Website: crate-barrel
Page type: billing-address
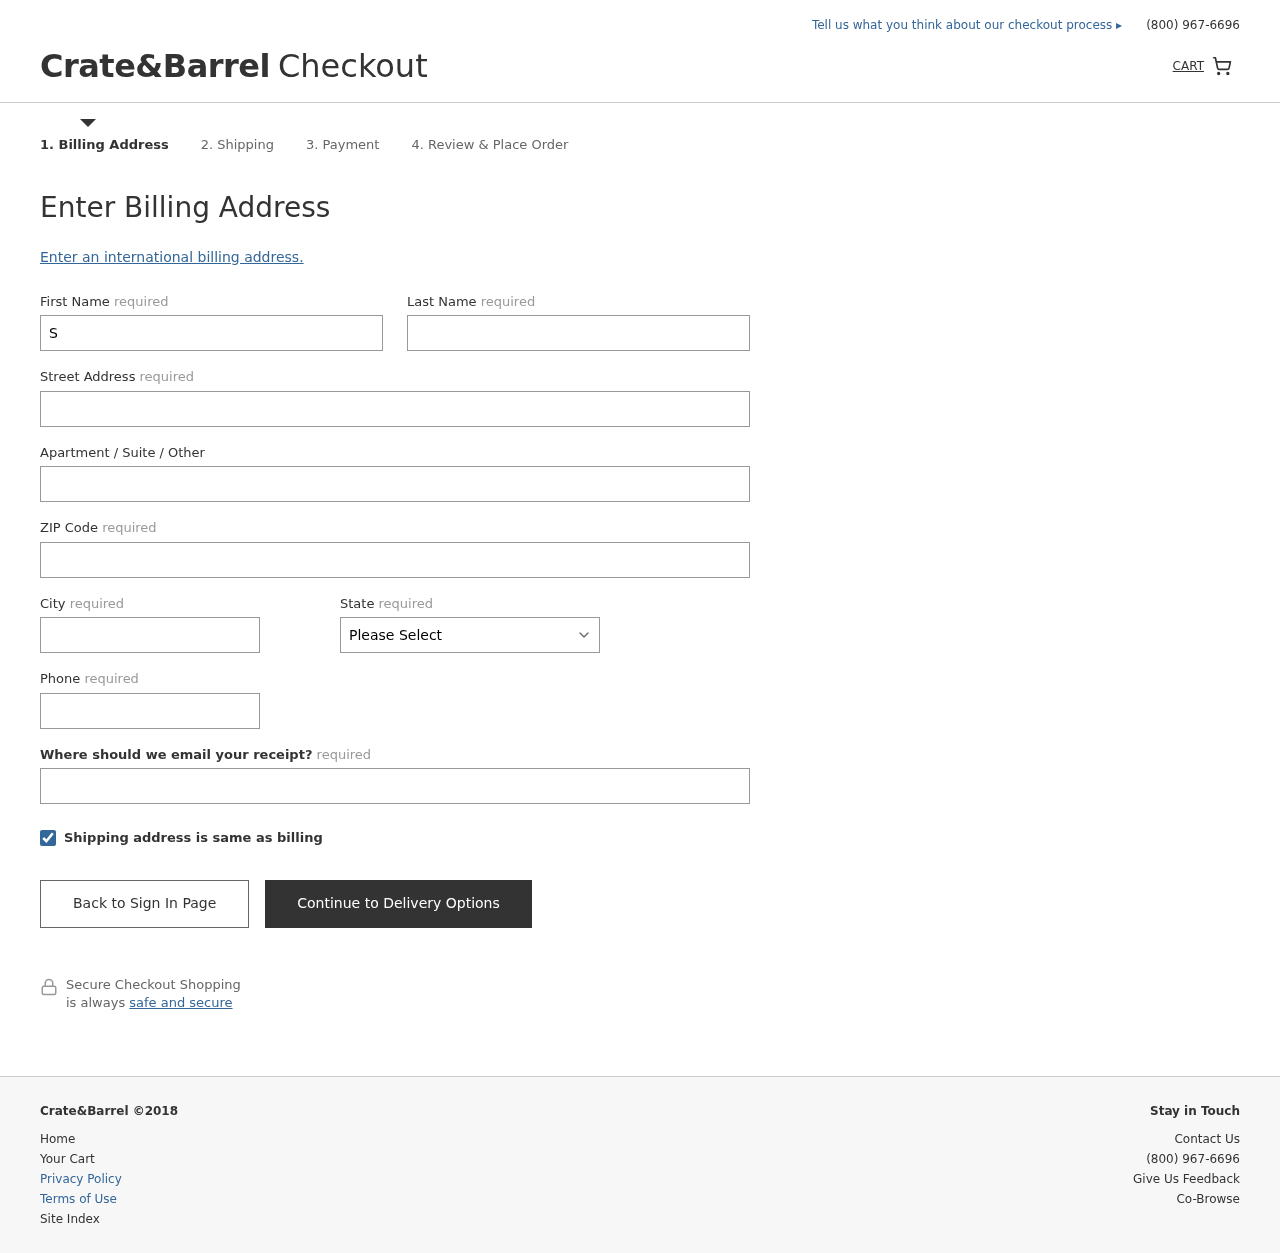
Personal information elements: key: PII_STATE
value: Texas
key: PII_FIRSTNAME
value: Sean
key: PII_LASTNAME
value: Sparks
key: PII_STREET
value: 177 Brown Spurs Apt. 993
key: PII_STREET2
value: Apt. 042
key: PII_POSTCODE
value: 62969
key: PII_CITY
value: Danielfort
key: PII_PHONE
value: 7766956669
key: PII_EMAIL
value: sean_sparks@gmail.com